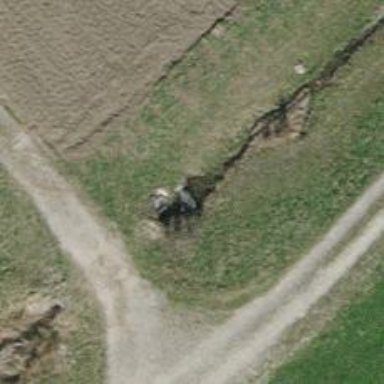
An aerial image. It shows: Culvert tunnel.